Question: <URL> seems like a relatively simple javascript library. So why on earth, when you instantiate it, does it return a dat.GUI.dat.gui.GUI.GUI ?

EDIT: I guess I am failing to explain myself well here. This is a WHY question -- presumably the authors of dat.gui didn't want to do it this way, but for some reason they had to nest like crazy. Could the downvoters please provide some criticism so I know what I'm doing wrong here?
EDIT, still trying to explain myself: I'd like an answer that puts this in the context of javascript style and conventions. Is this just bad code? Is there some reason that a prototype-based language leads to extra type nesting? Is dat.gui designed to do a lot more than I realize and there's actually a use for a dat.GUI.dat.gui?
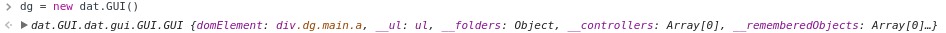
Answer: The type name is not long and nested after all -- actually it's anonymous. A combination of unusual coding style with a quirk of Chrome Dev Tools makes it appear as it does. It doesn't happen in Firefox.
On <URL>', is created and also assigned to 'dat.gui.GUI':
'dat.GUI = dat.gui.GUI = (function' ...
This function is anonymous. When Chrome Dev Tools prints a representation of an anonymous function that has been assigned to a variable, it pretends the name of the variable is the name of the function for debugging convenience.
For some reason which is discussed but not fully explained <URL>, Chrome concatenates these function pseudonyms in the case where you are assigning an anonymous function to multiple object properties:

So that's why
'dat.GUI = dat.gui.GUI = (function' ...
prints
'function dat.GUI.dat.gui.GUI()'
in Chrome Dev Tools.